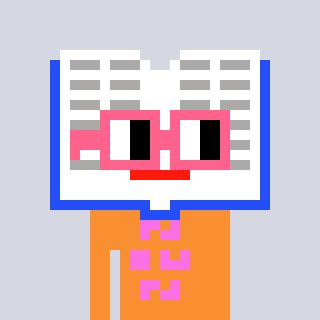
a pixel art character with square pink glasses, a dictionary-shaped head and a orange-colored body on a cool background